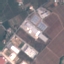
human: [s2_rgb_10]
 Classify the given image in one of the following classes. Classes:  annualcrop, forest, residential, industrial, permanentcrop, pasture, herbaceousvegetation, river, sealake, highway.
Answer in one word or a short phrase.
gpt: Industrial